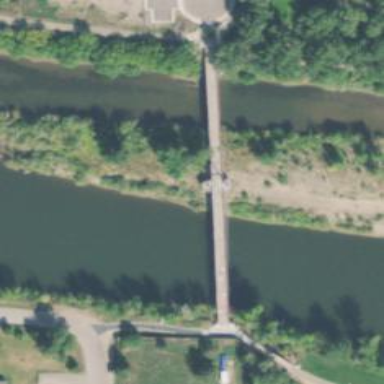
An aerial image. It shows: Suspension bridge for cycleway.